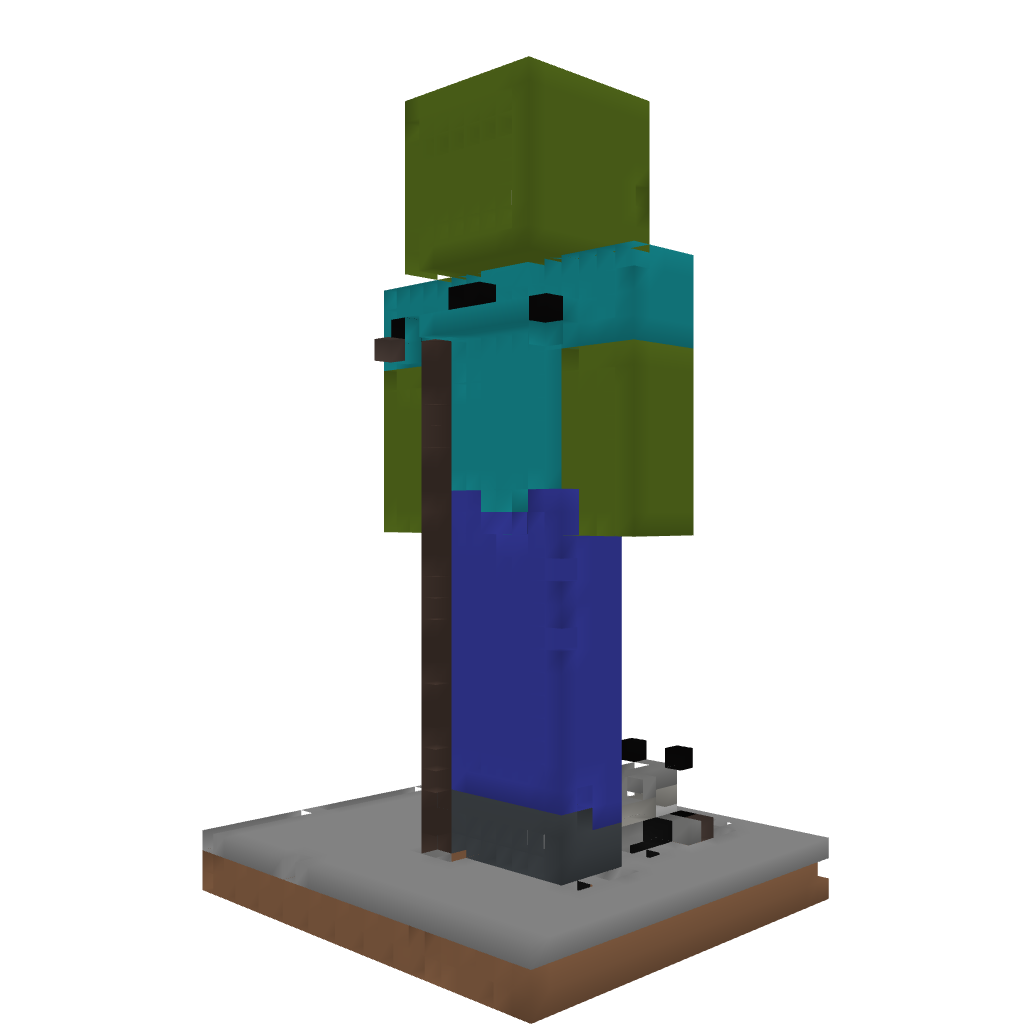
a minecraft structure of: Zombie Mob Farm